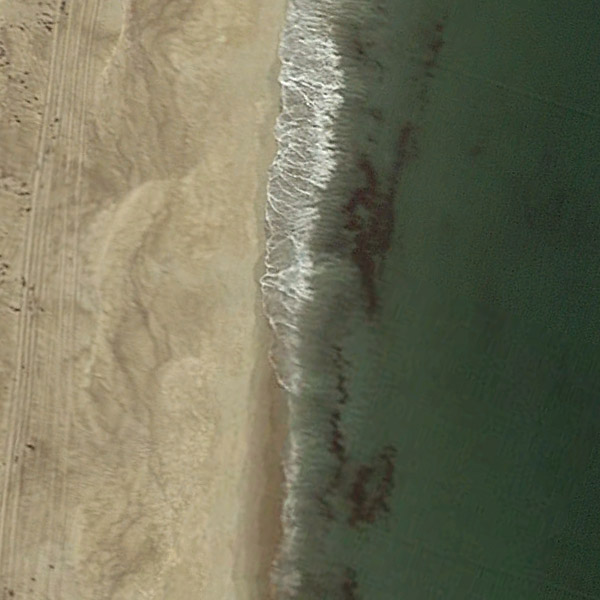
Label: Beach